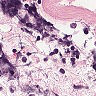
Metastatic tissue present: no